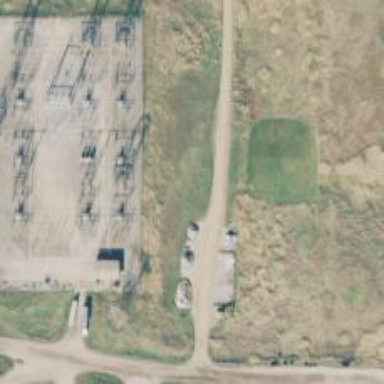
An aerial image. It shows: Fenced power substation at the transmission level.